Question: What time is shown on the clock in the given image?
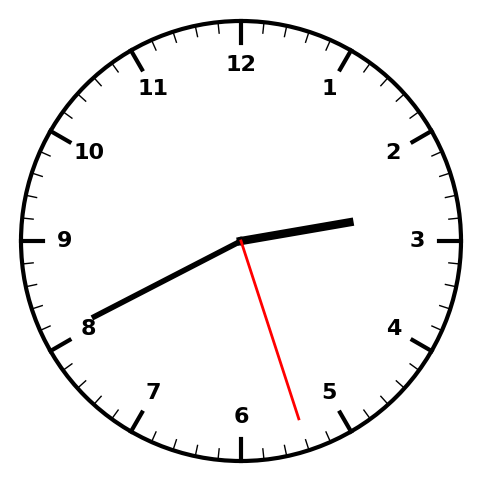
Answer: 02:40:27